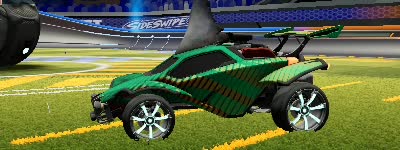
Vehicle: octane